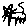
Label: cat